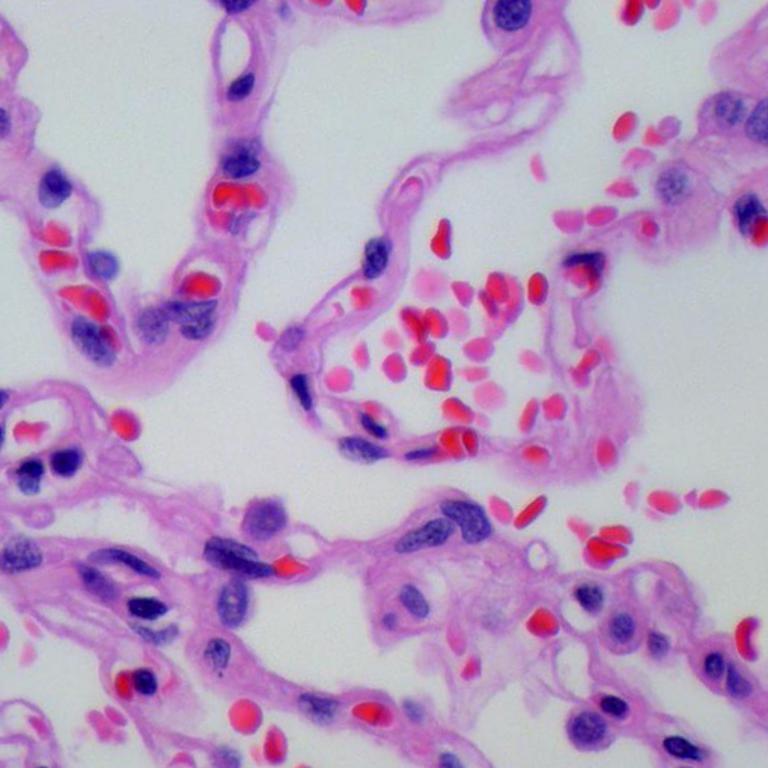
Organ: lung
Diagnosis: benign